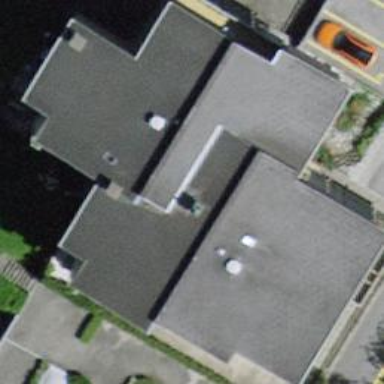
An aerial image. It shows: Building with apartments and flat roof.